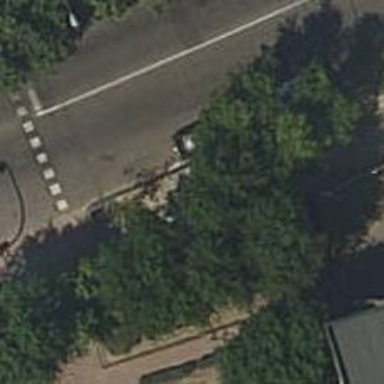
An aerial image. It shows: Bicycle parking area with stands.